【题型】填空题　【知识点】立体几何　【难度】medium
如图，已知 $\text{Rt}\triangle SAB$ 是圆锥 $SO$ 的轴截面，$C, D$ 分别为 $SA, SB$ 的中点，过点 $C$ 且与直线 $SA$ 垂直的平面截圆锥，截口曲线 $\Gamma$ 是抛物线的一部分。若 $P$ 在 $\Gamma$ 上，则 $\frac{|DP|}{|DC|}$ 的取值范围是 \_\_\_\_\_\_\_\_.

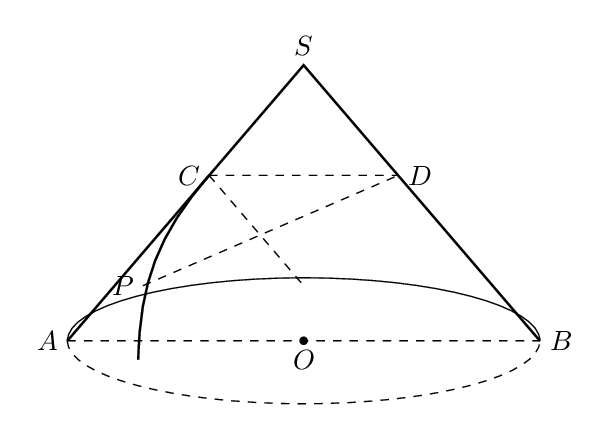
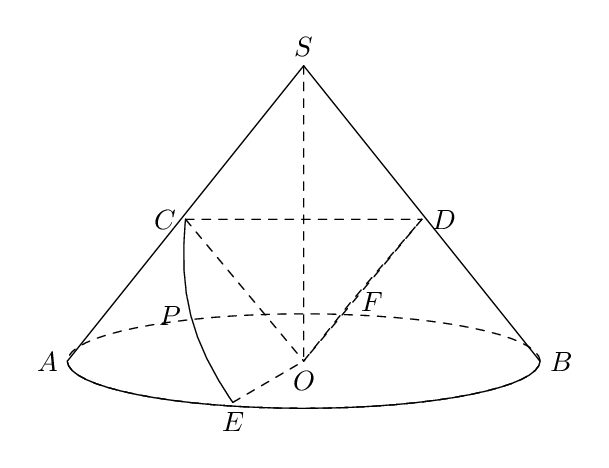
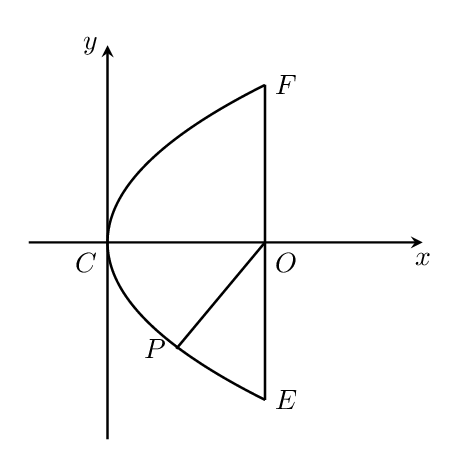
【解答】

\noindent \textbf{【答案】} $\left[1,\dfrac{\sqrt{6}}{2}\right]$

\vspace{0.2cm}
\noindent \textbf{【分析】} 勾股得到$|DC|=\sqrt{2}$，从而得到$\dfrac{|DP|}{|DC|}=\dfrac{|DP|}{\sqrt{2}}$，然后根据$SA\perp$截面得到截面，根据勾股得到当$|OP|$范围，$DP=\sqrt{OD^2+OP^2}=\sqrt{1+OP^2}$，再结合截面得到$|OP|$的范围，从而得到$\dfrac{|DP|}{|DC|}$的最大值.

\vspace{0.2cm}
\noindent \textbf{【详解】}

\ns _fig1\n

过点$O$作$EF\perp AB$，交底面圆于$E,F$两点，连接$SO$，$DO$，$CO$，

设$|SA|=|SB|=2$，则$|DC|=\dfrac{1}{2}|AB|=\sqrt{2}$，

由圆锥的性质得$SO\perp$底面，

因为$EF\subset$底面，所以$SO\perp EF$，

又$SO\cap AB=O$，$SO,AB\subset$平面$SAB$，所以$EF\perp$平面$SAB$，

因为$SA\subset$平面$SAB$，所以$SA\perp EF$，

因为$C,O$分别是$SA,AB$的中点，所以$CO\parallel SB$，则$CO\perp SA$，

因为$CO\cap EF=O$，$CO,EF\subset$平面$CEF$，所以$SA\perp$平面$CEF$，

则平面$CEF$为截面，

因为$D,O$为$SB,AB$中点，所以$OD\parallel SA$，所以$OD\perp$平面$CEF$，

因为$OP\subset$平面$CEF$，所以$OD\perp OP$，所以$|DP|=\sqrt{OD^2+OP^2}=\sqrt{1+OP^2}$，

如图为截面的平面图，

以$C$为原点，$CO$为$x$轴，过点$C$垂直$CO$向上的方向为$y$轴正方向建系，

$|CO|=1$，$|OE|=|OF|=\sqrt{2}$，$O(1,0)$，则抛物线方程为$y^2=2x$，

设$P\left(\dfrac{a^2}{2},a\right)$，$a\in[-\sqrt{2},\sqrt{2}]$，则$|OP|=\sqrt{\left(1-\dfrac{a^2}{2}\right)^2+a^2}=\sqrt{\dfrac{a^4}{4}+1}$，

所以$|OP|\in[1,\sqrt{2}]$，

则$|DP|=\sqrt{1+OP^2}\in[\sqrt{2},\sqrt{3}]$，所以$\dfrac{|DP|}{|DC|}=\dfrac{|DP|}{\sqrt{2}}=\left[1,\dfrac{\sqrt{6}}{2}\right]$.

故答案为：$\boldsymbol{\left[1,\dfrac{\sqrt{6}}{2}\right]}$

\vspace{0.2cm}
\noindent \textbf{【点睛】} 关键点睛：本题的解题关键在于找到截面，然后转化为平面几何求范围.